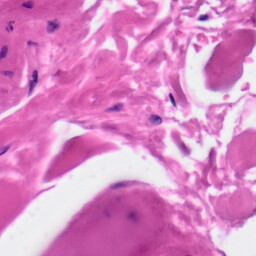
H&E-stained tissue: Skin